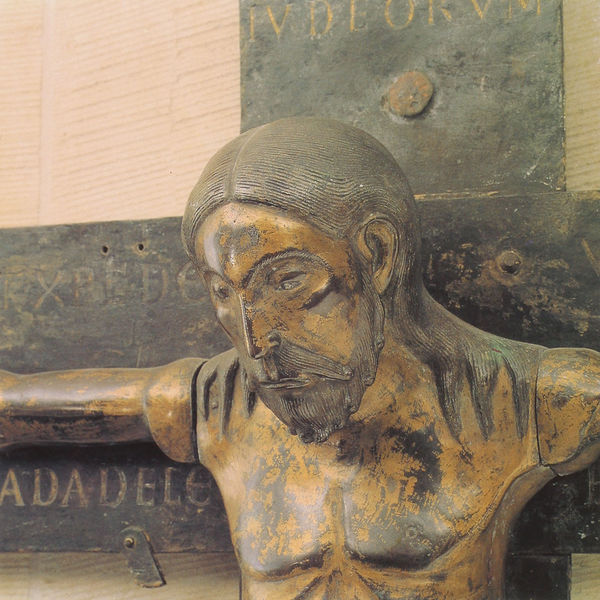
Titel: Bronzekruzifix
Institution: Minden, Domschatz
Schlagwörter: bart, augen, gesicht, haare, traurig, skulptur, inschrift, bronze, kreuz, christus, jesus, leid, kruzifix, gekreuzigt, jesus am kreuz, verfärbung